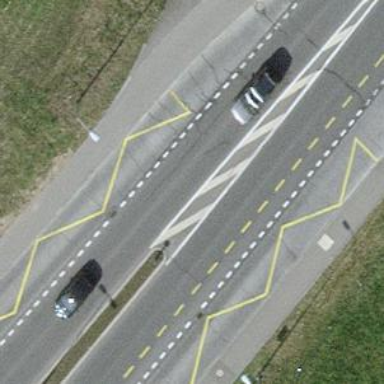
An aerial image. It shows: Bus stop equipped with public transport stop position.